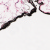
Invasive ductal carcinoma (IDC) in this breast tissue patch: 0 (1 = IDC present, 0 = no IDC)